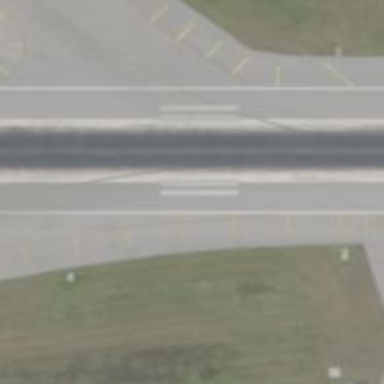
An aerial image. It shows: Image of taxiway at airport.